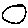
Label: circle